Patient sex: M
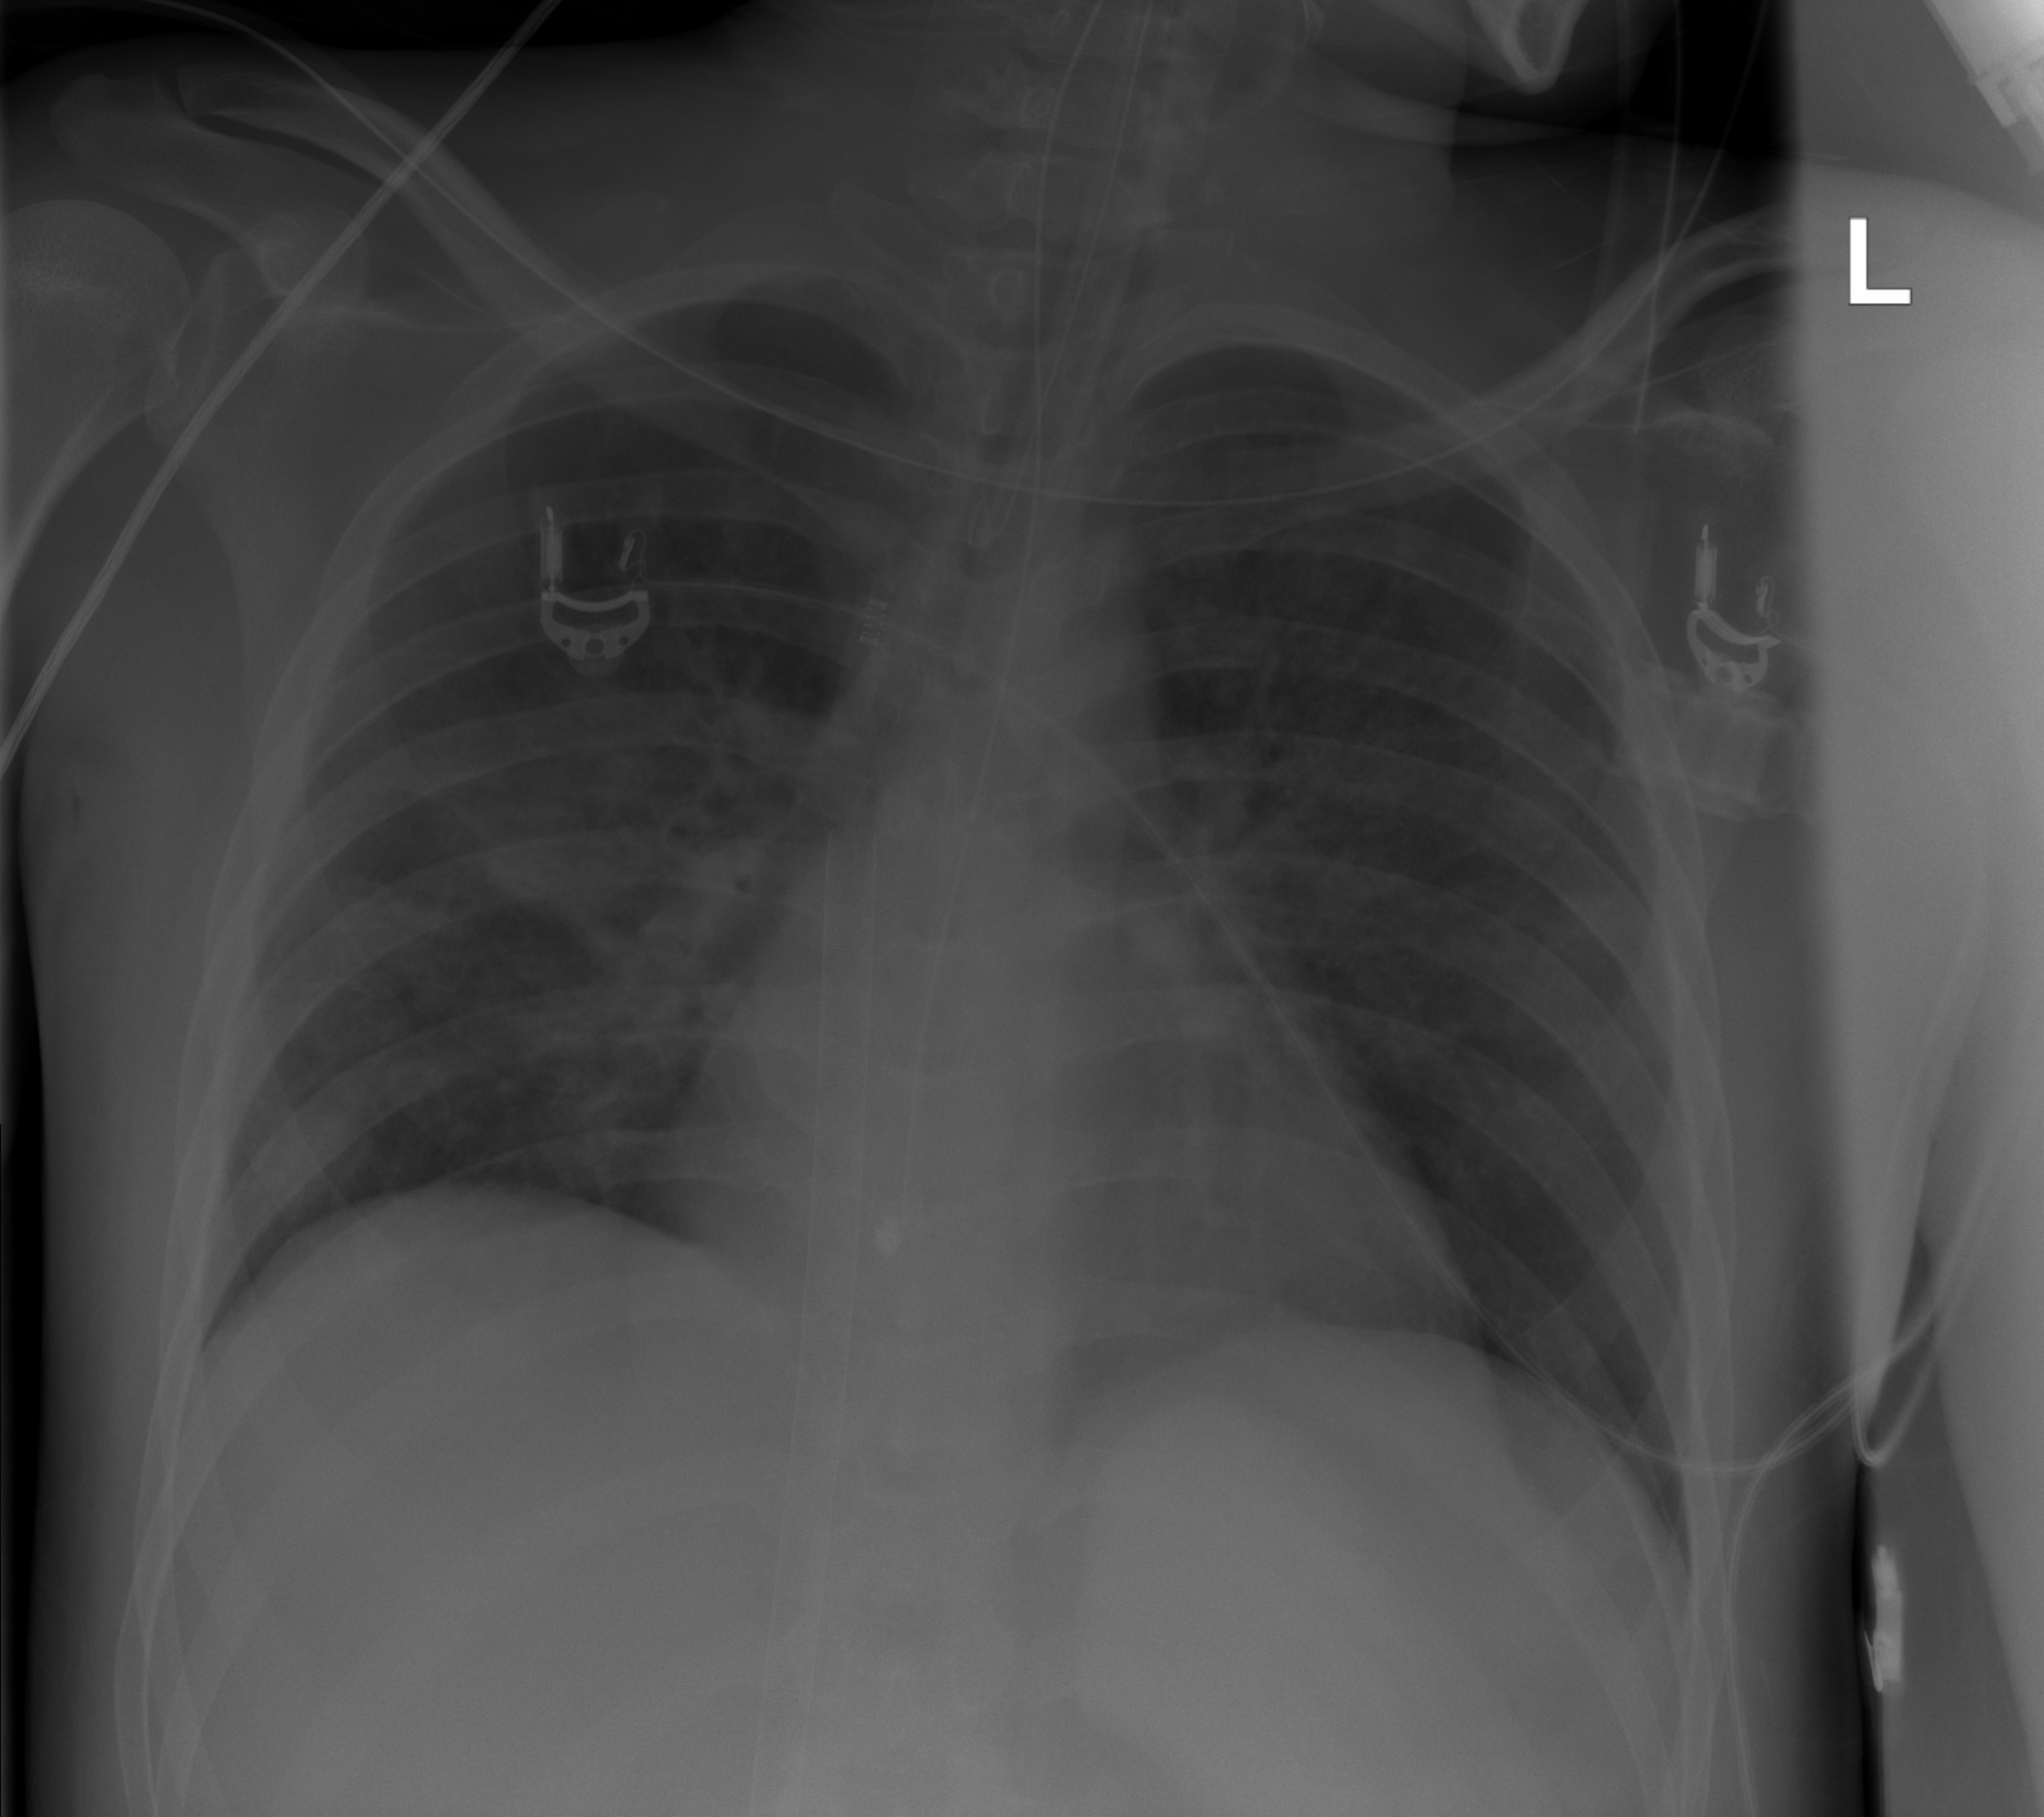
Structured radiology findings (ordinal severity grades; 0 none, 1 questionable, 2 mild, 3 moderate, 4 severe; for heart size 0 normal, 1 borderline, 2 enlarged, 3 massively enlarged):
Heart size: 2
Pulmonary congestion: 0
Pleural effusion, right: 0
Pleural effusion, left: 0
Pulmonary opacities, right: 2
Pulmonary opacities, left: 2
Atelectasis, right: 0
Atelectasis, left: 0